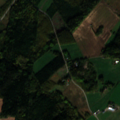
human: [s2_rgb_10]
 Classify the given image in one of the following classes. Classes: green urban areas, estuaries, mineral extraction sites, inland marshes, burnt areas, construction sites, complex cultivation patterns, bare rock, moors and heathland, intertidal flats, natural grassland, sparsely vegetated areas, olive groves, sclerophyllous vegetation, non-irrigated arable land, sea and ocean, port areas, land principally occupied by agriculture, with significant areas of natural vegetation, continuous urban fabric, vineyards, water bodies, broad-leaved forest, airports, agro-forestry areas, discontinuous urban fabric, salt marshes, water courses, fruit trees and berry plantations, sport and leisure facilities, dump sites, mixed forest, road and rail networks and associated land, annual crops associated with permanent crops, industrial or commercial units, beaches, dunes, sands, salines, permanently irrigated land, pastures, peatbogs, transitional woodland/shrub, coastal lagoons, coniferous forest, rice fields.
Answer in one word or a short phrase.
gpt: non-irrigated arable land, land principally occupied by agriculture, with significant areas of natural vegetation, mixed forest, transitional woodland/shrub